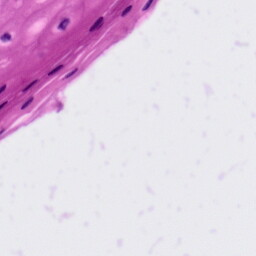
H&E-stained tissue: Tonsil